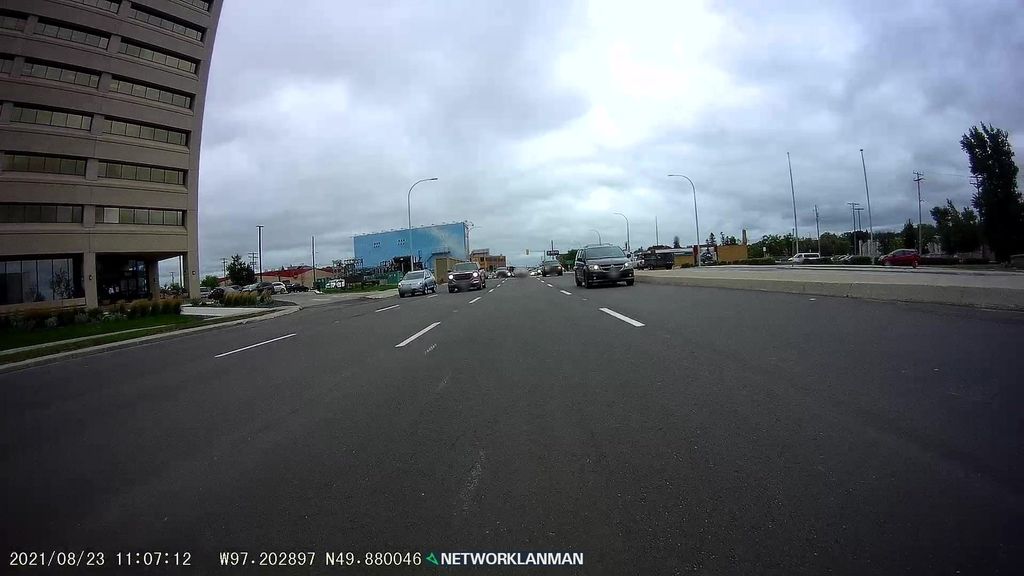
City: winnipeg